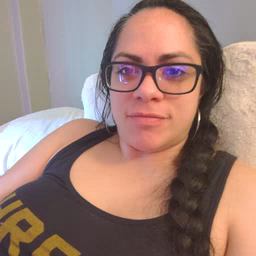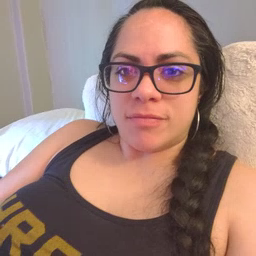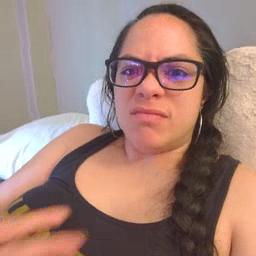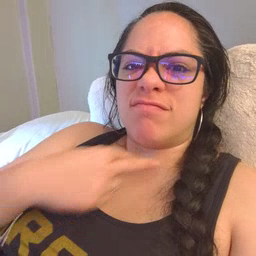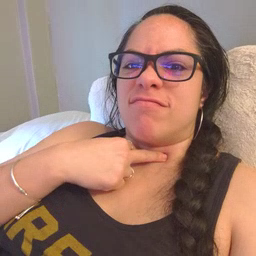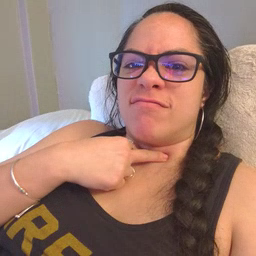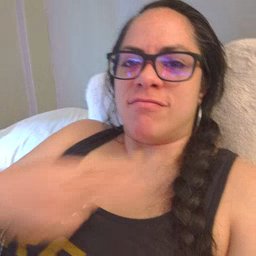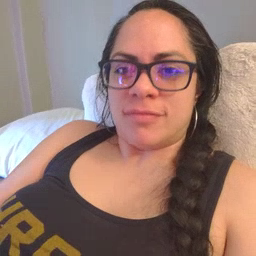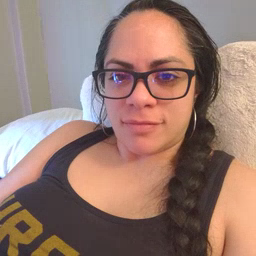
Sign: stuck